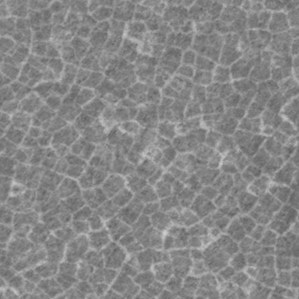
Label: frost